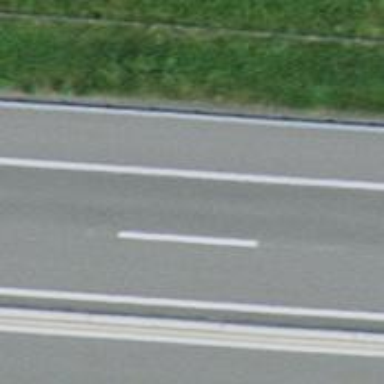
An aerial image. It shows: Asphalt motorway.